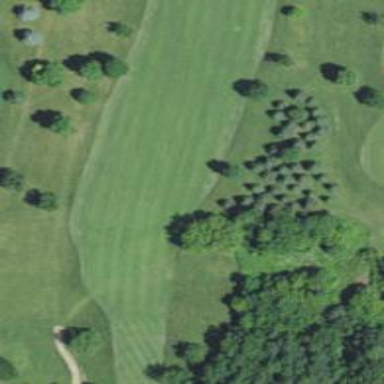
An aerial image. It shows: Golf hole.